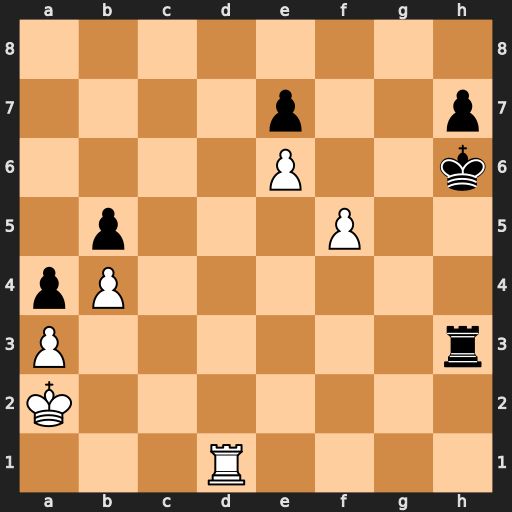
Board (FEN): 8/4p2p/4P2k/1p3P2/pP6/P6r/K7/3R4
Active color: w
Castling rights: -
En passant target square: -
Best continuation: f6 exf6 Re1 Rc3 e7